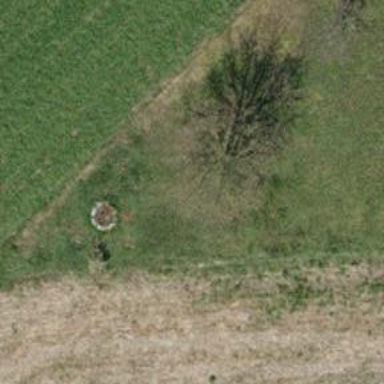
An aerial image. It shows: Beautiful tree in nature.